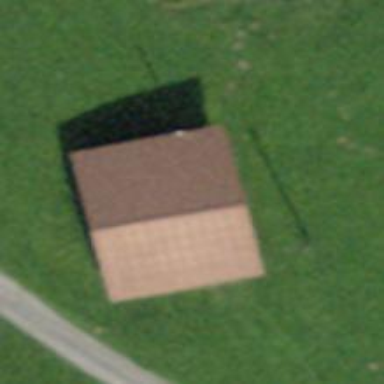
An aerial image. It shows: Barn.